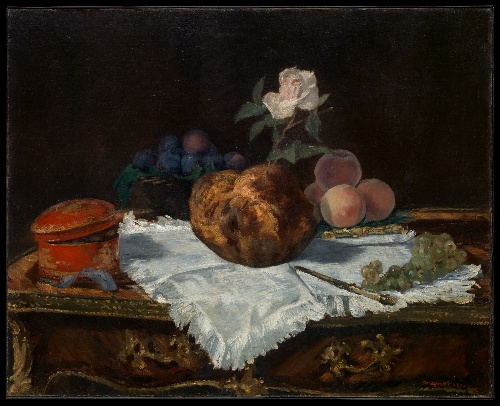
Title: The Brioche
Artist: Edouard Manet
Artist bio: French, Paris 1832–1883 Paris
Date: 1870
Object type: Painting
Classification: Paintings
Medium: Oil on canvas
Dimensions: 25 5/8 x 31 7/8 in. (65.1 x 81 cm)
Department: European Paintings
Credit line: Gift and Bequest of David and Peggy Rockefeller, 1991, 2017
Accession year: 1991
Repository: Metropolitan Museum of Art, New York, NY
Tags: Grapes|Peaches|Flowers|Still Life|Bread